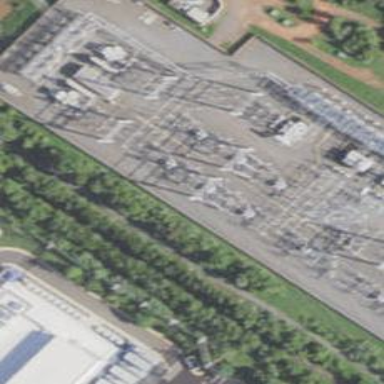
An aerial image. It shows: Switch used for power control.